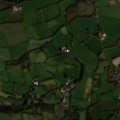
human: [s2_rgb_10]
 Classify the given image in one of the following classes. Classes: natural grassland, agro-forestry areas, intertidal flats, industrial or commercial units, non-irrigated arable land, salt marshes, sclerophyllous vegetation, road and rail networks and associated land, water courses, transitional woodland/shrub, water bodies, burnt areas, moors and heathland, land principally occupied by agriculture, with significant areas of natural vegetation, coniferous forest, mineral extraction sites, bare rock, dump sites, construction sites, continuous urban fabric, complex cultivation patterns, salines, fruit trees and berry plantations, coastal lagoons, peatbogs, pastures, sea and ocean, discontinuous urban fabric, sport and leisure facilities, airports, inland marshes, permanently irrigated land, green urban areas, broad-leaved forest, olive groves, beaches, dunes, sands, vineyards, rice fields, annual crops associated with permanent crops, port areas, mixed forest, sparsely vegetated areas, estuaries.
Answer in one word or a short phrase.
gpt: pastures, moors and heathland